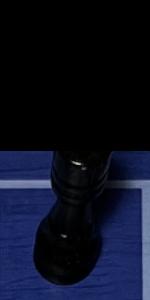
Label: Rook_Black